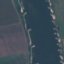
Land use / land cover class: River